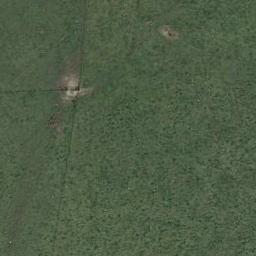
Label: meadow